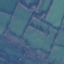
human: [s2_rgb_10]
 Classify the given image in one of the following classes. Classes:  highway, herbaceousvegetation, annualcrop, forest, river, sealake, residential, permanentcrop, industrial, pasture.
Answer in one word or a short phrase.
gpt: Pasture